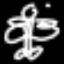
Label: angel